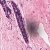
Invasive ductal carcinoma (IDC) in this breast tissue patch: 0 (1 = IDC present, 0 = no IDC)